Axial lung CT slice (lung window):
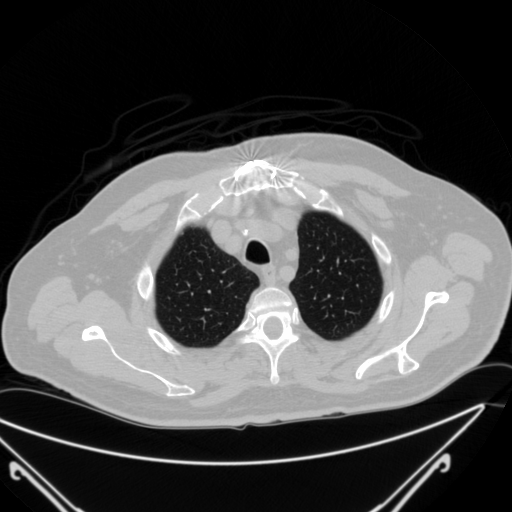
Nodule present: no